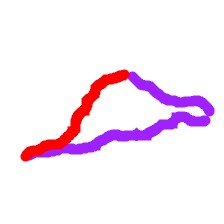
Shape: triangle